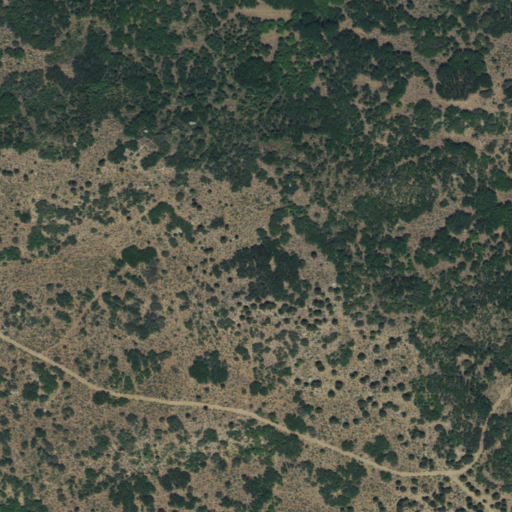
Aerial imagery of mountain in Colorado named Hairpin Hill containing deciduous forest, shrub, and evergreen forest